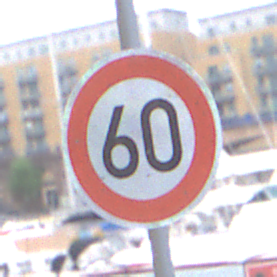
Verkehrszeichen: Geschwindigkeit60
Umgebung: Outdoor, Urban
Tageszeit: MorningAfternoon
Wetter: Overcast
Licht: Natural
Jahreszeit: NotSpecified
Kontrast: LowContrast